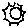
Label: sun